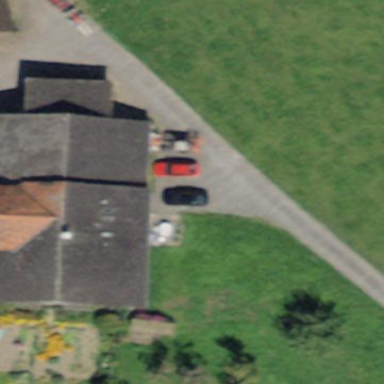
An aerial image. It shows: Farm building.